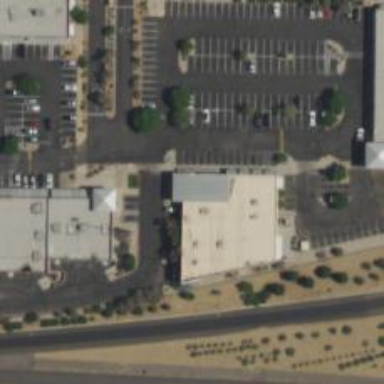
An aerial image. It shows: Clinic.